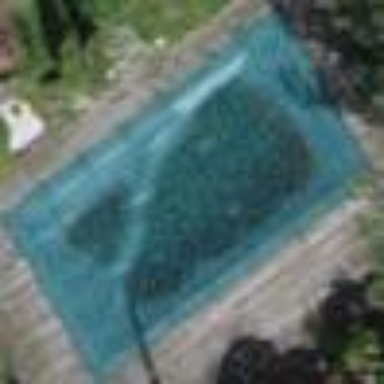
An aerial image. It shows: Swimming pool located in leisure land.